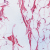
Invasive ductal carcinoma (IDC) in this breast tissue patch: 0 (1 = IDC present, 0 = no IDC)